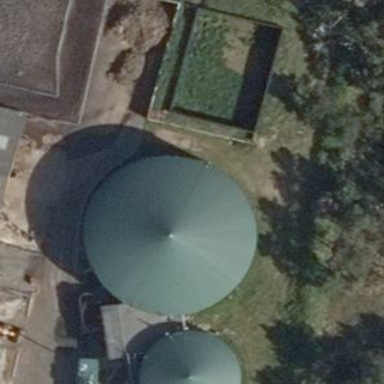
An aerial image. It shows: Digester building.